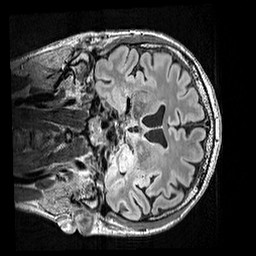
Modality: FLAIR
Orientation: coronal
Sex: male
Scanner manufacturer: siemens
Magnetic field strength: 3 T
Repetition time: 5 s
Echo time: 0.395 s